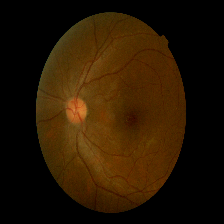
Diabetic retinopathy grade: Mild